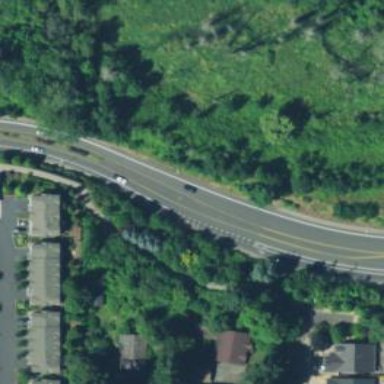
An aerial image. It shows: Secondary road with asphalt surface and sidewalk on the left.